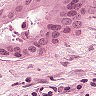
Metastatic tissue present: yes